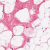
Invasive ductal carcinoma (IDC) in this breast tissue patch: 0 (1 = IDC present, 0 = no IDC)